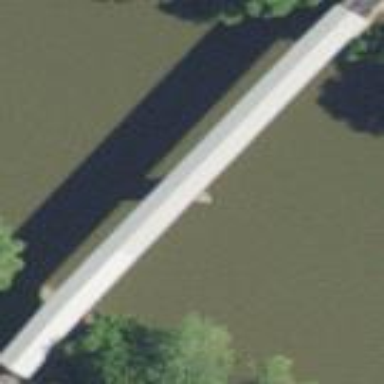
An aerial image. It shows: Man-made bridge.